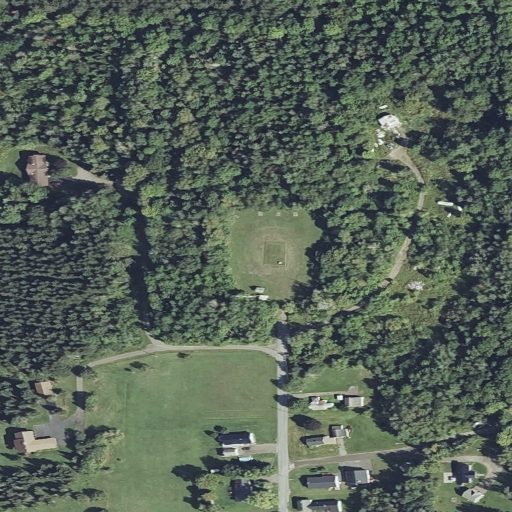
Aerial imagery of mountain in Maine named Garrison Hill containing mixed forest, open development, deciduous forest, pasture, evergreen forest, low intensity development, medium intensity development, and shrub